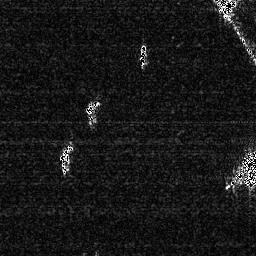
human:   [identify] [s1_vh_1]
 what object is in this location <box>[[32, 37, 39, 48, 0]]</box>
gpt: <ref>1 medium ship at the center</ref>

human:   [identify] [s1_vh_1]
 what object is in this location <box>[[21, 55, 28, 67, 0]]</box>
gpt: <ref>1 medium ship at the left</ref>